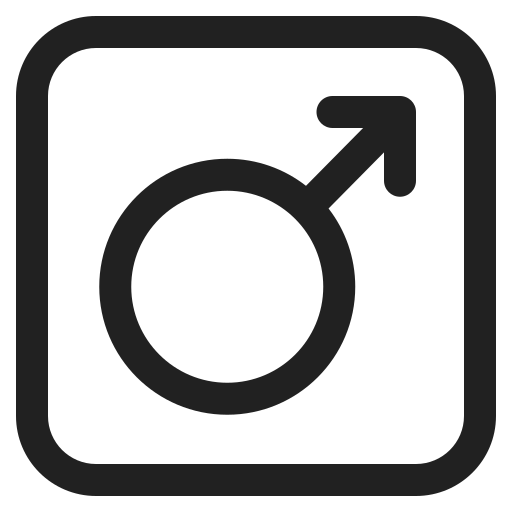
male sign high contrast